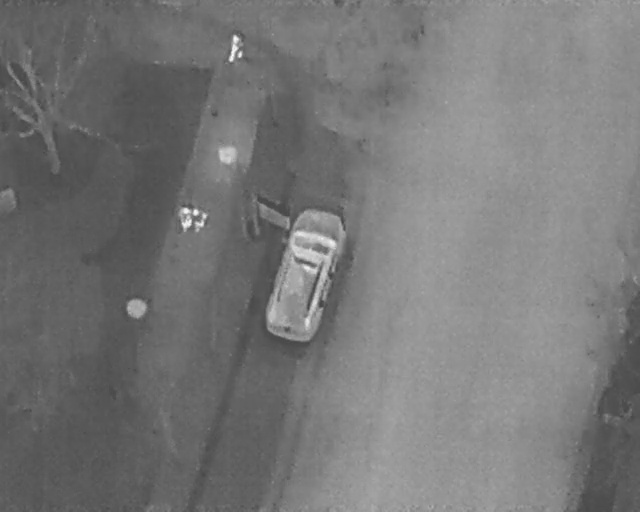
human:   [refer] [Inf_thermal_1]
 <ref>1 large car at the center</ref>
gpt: <box>[[37, 48, 58, 59, 19]]</box>